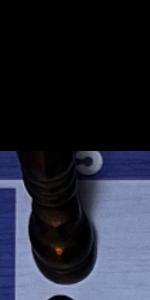
Label: Bishop_Black